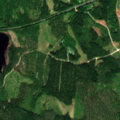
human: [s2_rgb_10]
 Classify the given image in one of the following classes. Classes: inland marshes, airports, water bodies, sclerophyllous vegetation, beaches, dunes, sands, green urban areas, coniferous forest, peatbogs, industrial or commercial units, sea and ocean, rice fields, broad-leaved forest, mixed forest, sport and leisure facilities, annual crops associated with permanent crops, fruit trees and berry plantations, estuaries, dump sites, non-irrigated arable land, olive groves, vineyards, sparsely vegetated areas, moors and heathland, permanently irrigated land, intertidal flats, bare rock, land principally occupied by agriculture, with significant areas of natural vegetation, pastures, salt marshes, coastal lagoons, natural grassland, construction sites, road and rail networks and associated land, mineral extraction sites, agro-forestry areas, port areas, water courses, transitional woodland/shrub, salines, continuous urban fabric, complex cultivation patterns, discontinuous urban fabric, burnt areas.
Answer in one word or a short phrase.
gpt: broad-leaved forest, coniferous forest, mixed forest, transitional woodland/shrub